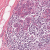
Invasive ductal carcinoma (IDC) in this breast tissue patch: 1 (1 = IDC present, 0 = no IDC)